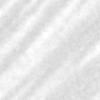
Label: change